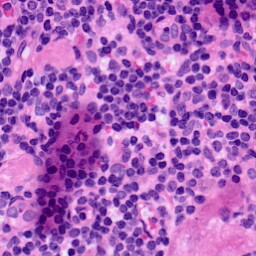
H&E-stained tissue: LymphNode